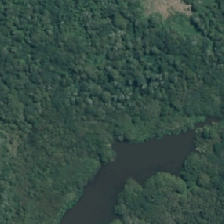
Land cover: deciduous_hardwood